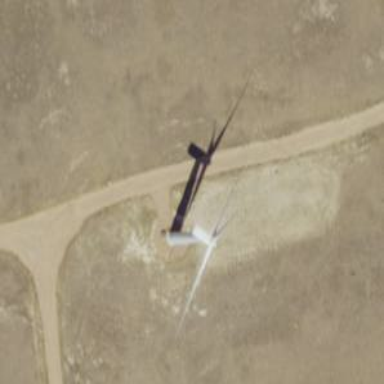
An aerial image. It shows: Wind generator powered by wind. The generator type is horizontal axis and it uses wind turbines.